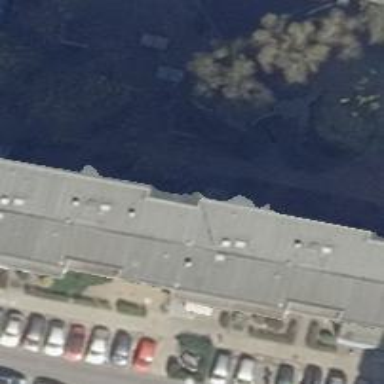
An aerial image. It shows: Apartment building with flat roof.